Field crop: tomato
Growth stage: 2
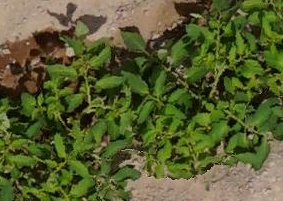
Species: tomato